Interaction volume radius: 10 \u00c5
Interaction volume height: 30 \u00c5
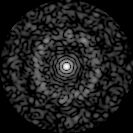
Disorder parameter: 0.8021